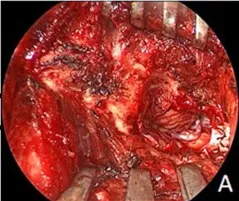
Intraoperative incision, and ,bone window.
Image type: medical_photograph (other_medical_photograph)